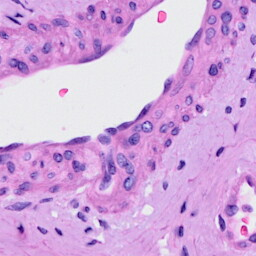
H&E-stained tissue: Cervix